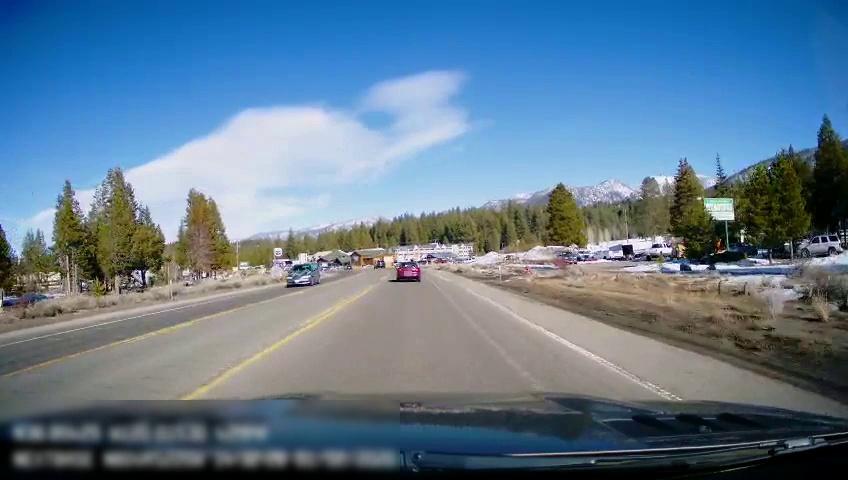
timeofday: Day
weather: Sunny
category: Drivable Space
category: Vehicles | Car
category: Vehicles | SUV
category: Vehicles | Car
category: Vehicles | SUV
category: Vehicles | Truck
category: Lanes | Current Lane
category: Lanes | Alternate Lane
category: Lanes | Current Lane
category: Lanes | Opposite Lane
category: Lanes | Opposite Lane
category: Traffic | Signs